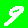
Digit: 9